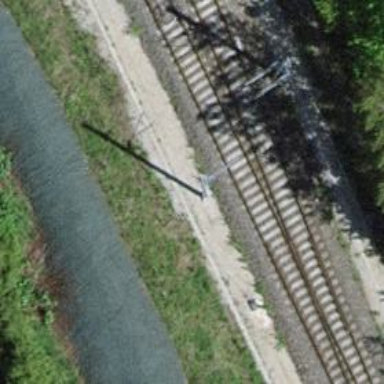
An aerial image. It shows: Catenary mast for power lines.